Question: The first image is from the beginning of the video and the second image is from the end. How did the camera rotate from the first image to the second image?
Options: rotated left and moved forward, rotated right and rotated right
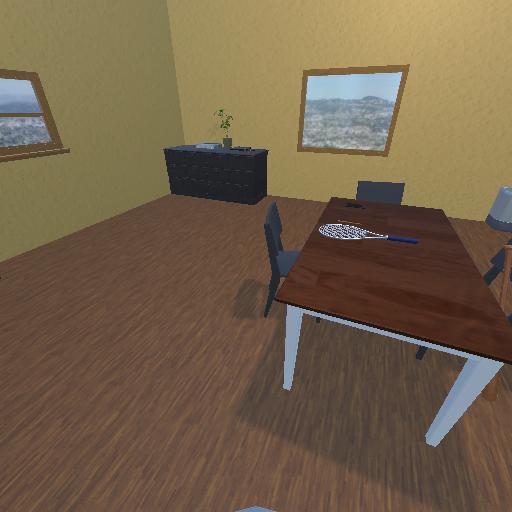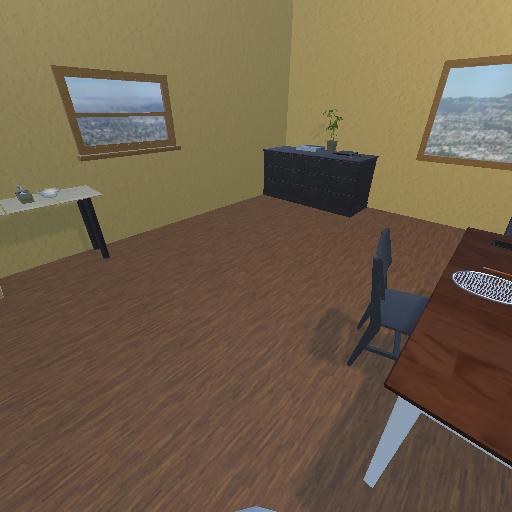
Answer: rotated left and moved forward